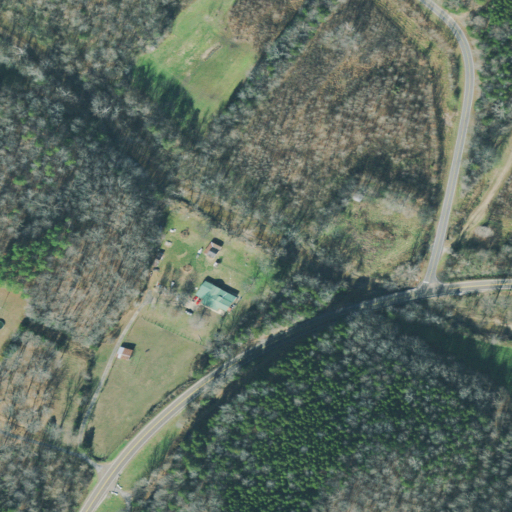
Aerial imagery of valley in Tennessee named Warren Hollow containing deciduous forest, pasture, mixed forest, open development, evergreen forest, grassland, and low intensity development